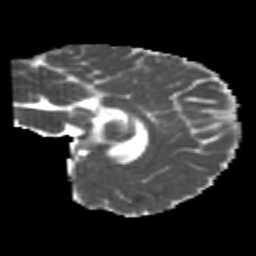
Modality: MD
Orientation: sagittal
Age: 25
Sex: female
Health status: healthy
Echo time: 0.074 s